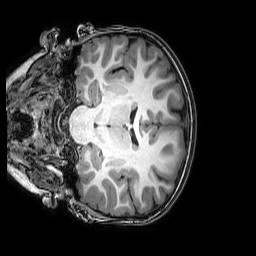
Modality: T1w
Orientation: coronal
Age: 6
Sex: male
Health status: healthy